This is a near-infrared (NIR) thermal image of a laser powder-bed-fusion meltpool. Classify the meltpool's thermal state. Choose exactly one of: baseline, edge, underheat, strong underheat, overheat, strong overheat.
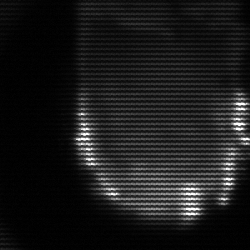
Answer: baseline